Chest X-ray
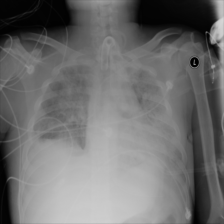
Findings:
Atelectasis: negative
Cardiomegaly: negative
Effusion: negative
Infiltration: positive
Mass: negative
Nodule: negative
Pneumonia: negative
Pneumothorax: negative
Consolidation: negative
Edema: negative
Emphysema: negative
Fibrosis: negative
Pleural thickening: negative
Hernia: negative